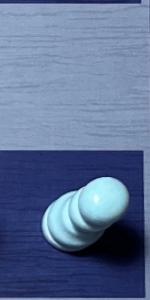
Label: Pawn_White